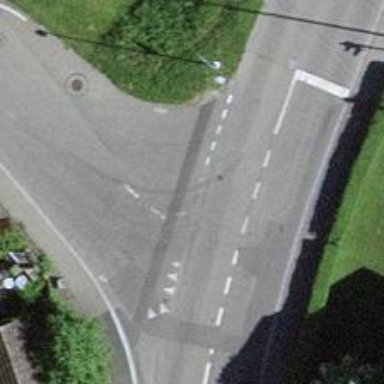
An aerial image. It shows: Road with "give way" sign.